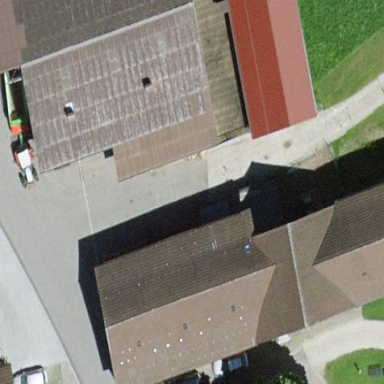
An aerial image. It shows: Farmyard area.